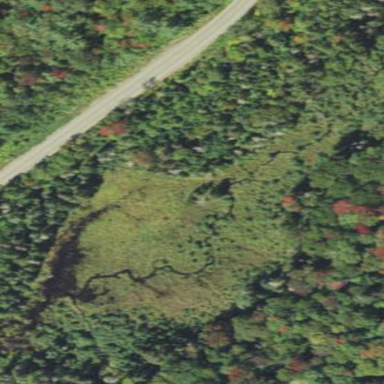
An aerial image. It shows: Wetland area.